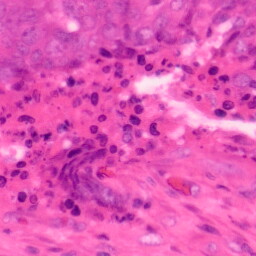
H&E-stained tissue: Colon